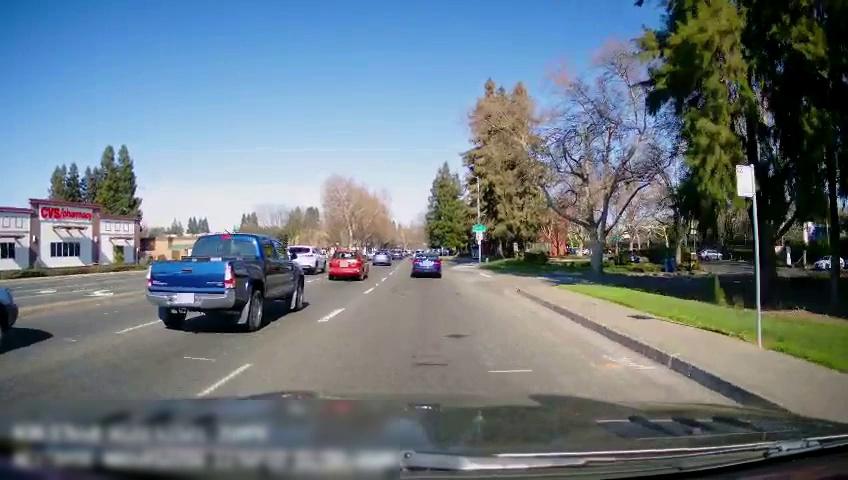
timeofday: Day
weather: Sunny
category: Drivable Space
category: Drivable Space
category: Vehicles | Car
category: Vehicles | Truck
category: Vehicles | Car
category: Vehicles | Car
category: Vehicles | Car
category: Vehicles | SUV
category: Vehicles | Car
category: Lanes | Current Lane
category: Lanes | Alternate Lane